Question: In C# I am trying to create an application which lists some database values in a Listbox but I am looking for a better way to add 2 database values (field name and its value) to the listbox with spacing between them. I'll explain it a bit further below.
The values that I am displaying in the Lisbox are from an Access database and are a. the field names of a specific database table and b. the values of those fields.
The Listbox looks like this:

The names in the left side of the listbox are the field names of the database table. These are inserted in the listbox on the load of the listbox. The right values are the matching values of those fields which are taken (with a reader) from the database.
Here is the code that lists these values and field names:
'''
while (reader2.Read())
{
listBox2.Items.Add("Boodschappen:" + "EUR ".PadLeft(32) + reader2["Boodschappen"].ToString());
listBox2.Items.Add("Woonverzekering:" + "EUR ".PadLeft(28) + reader2["Woonkosten"].ToString());
listBox2.Items.Add("Essent:" + "EUR ".PadLeft(46) + reader2["Essent"].ToString());
listBox2.Items.Add("Ziggo:" + "EUR ".PadLeft(48) + reader2["Ziggo"].ToString());
listBox2.Items.Add("Huur:" + "EUR ".PadLeft(49) + reader2["Huur"].ToString());
listBox2.Items.Add("Zorgverzekering Wendy:" + "EUR ".PadLeft(18) + reader2["Zorgverzekering Wendy"].ToString());
listBox2.Items.Add("Zorgverzekering Nicolas:" + "EUR ".PadLeft(17) + reader2["Zorgverzekering Nicolas"].ToString());
listBox2.Items.Add("Autoverzekering:" + "EUR ".PadLeft(31) + reader2["Autoverzekering"].ToString());
listBox2.Items.Add("Benzine:" + "EUR ".PadLeft(44) + reader2["Benzine"].ToString());
}
'''
As you can see in the code, the database field names are added manually ("field name") to the listbox while the field name values are retrieved from the database. I also manually added the spacing (PadLeft) to outline the values correctly and added the EUR symbol.
So far so good.
The problem however is the following: the user should also be able to add a new field name to the database table manually with C# code (see in the picture the Voeg veld toe = Add field), BUT when someone adds a new field manually the field name can not be added to the listbox automatically like the other (default) ones since I don't know beforehand what field names are being added, how much spacing is needed, etc.
I thought about setting up two listbox next to each otter so I have a better controlling of spacing, naming and so on but this doesn't look very fancy (and I like the way you can select an entire row in the listbox).
So the question is:
And is it even possible to readout database field names with a reader together with its value?
Thanks in advance!
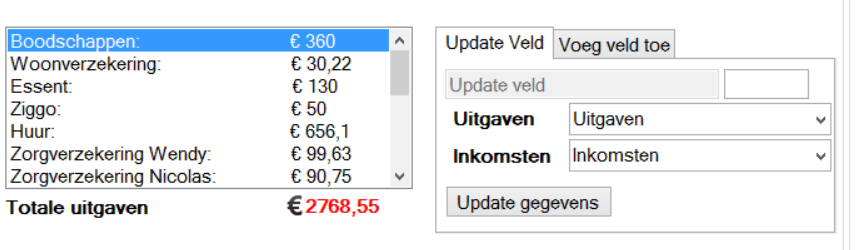
Answer: I assume that the fields names and values exist in the same table of your Access DB. If that is true, then all you have to do is change the select query where you fetching the values, in order to get the coresponding names. Example:
'''
private void UpdateListBox()
{
List<string> myList=new List<string();
listBox2.DataSource=null; //Clear existing binding;
string query="Select FieldName,FieldValue from Mytable";
int x=100; //Max padding
using(OleDbCommand cmd = new OleDbCommand(query, Myconn))
{
conn.Open();
OleDbDataReader reader = cmd.ExecuteReader();
while (readerr.Read())
{
myList.Add(reader[0].ToString()+":" + "EUR"PadLeft(x-reader[0].ToString().Length) + reader[1].ToString());
}
}
listBox2.Datasource=myList;
}
'''
The above function will be called every time you update your table. (Input data on your form).
if the field name and value are on a differnet table you just need to use a join query to get them on the same select statement, e.g:
'''
string query="Select FieldName.tableA,FieldValue.tableB from tableA join tableB on tableA.CommonField=tableB.CommonField";
'''